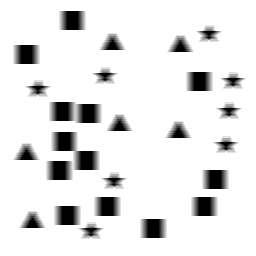
Squares: 13
Triangles: 6
Stars: 8
Total shapes: 27